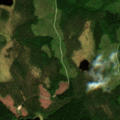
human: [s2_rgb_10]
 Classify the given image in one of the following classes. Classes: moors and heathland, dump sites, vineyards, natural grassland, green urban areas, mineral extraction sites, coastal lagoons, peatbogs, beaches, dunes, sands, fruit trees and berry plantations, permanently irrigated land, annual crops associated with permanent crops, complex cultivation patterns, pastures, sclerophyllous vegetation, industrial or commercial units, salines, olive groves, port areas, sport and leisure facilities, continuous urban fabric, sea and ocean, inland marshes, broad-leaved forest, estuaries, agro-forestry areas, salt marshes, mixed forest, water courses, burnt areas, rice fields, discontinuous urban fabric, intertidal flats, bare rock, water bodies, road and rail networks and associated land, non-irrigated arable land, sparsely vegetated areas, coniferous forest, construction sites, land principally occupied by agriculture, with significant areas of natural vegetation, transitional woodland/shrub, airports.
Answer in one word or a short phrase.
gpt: coniferous forest, mixed forest, transitional woodland/shrub, water bodies